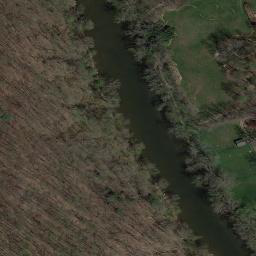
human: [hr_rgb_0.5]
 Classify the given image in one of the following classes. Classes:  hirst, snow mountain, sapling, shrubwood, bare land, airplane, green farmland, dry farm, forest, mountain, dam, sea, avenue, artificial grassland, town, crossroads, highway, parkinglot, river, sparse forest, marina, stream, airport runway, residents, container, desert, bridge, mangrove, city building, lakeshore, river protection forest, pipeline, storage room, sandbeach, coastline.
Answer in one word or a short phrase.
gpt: river